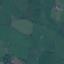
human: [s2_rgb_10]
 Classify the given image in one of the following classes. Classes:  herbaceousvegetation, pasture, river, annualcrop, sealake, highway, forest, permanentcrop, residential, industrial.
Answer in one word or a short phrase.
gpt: Pasture